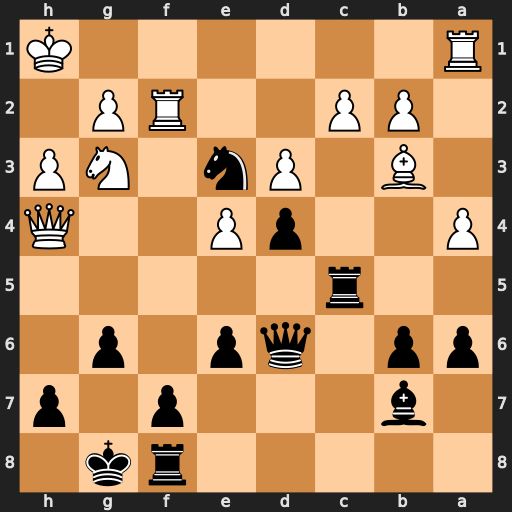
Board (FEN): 5rk1/1b3p1p/pp1qp1p1/2r5/P2pP2Q/1B1Pn1NP/1PP2RP1/R6K
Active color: b
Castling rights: -
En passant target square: -
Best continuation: g5 Qh5 Qxg3